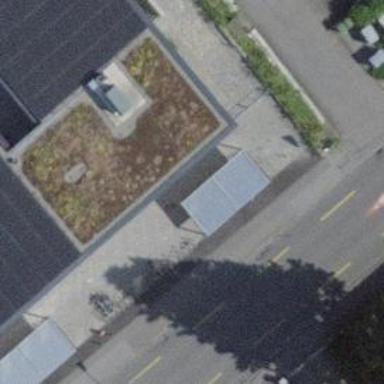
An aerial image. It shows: Bicycle rental facility.